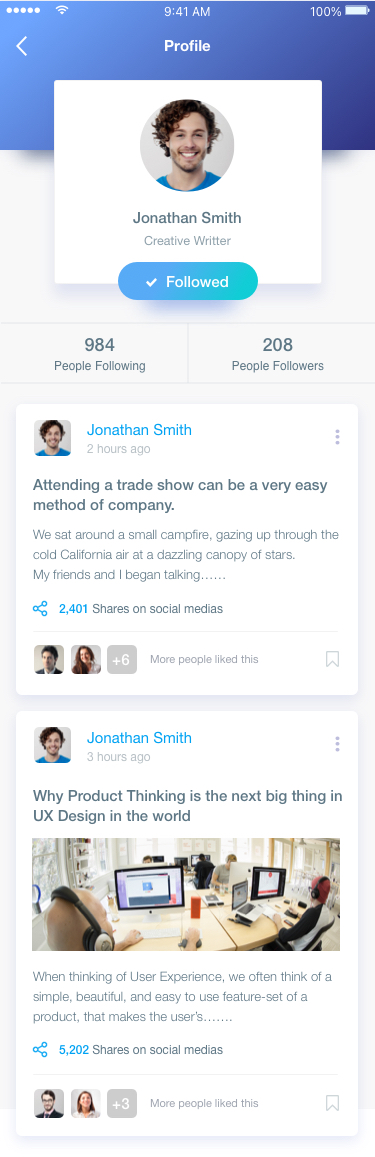
Text in this UI design:
Profile
Attending a trade show can be a very easy method of company.
We sat around a small campfire, gazing up through the cold California air at a dazzling canopy of stars.
My friends and I began talking……
2,401 Shares on social medias
Jonathan Smith
2 hours ago
More people liked this
+6
Why Product Thinking is the next big thing in UX Design in the world
When thinking of User Experience, we often think of a simple, beautiful, and easy to use feature-set of a product, that makes the user’s…….
5,202 Shares on social medias
Jonathan Smith
3 hours ago
More people liked this
+3
Jonathan Smith
Creative Writter
Followed
984
People Following
208
People Followers